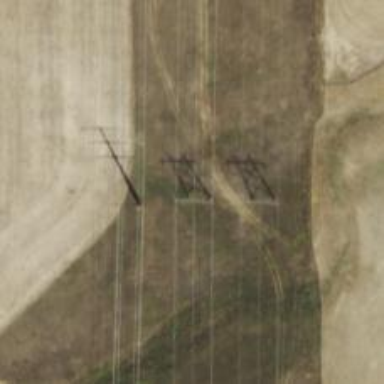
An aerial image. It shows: H-frame power tower with distinctive design.